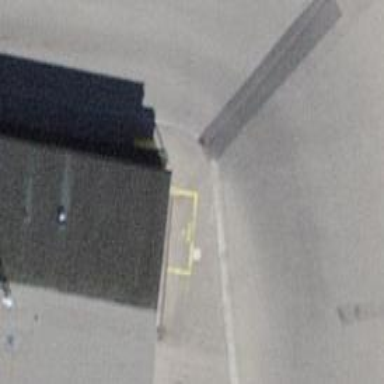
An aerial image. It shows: Bus stop with platform for public transport.